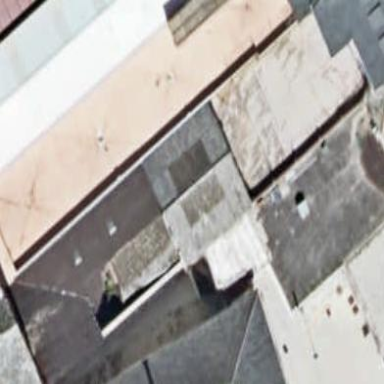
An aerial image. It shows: Warehouse.